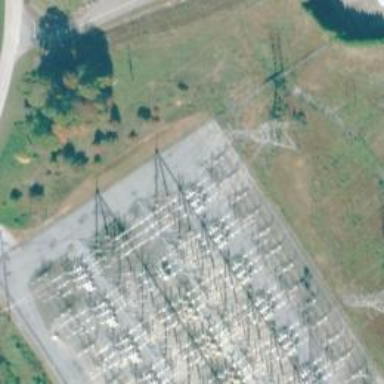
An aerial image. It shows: Switch for power supply.